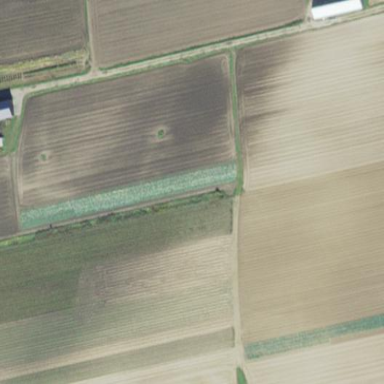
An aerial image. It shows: Farmland with agricultural activities.